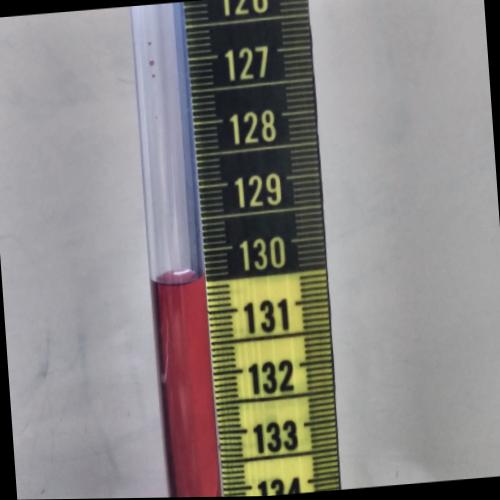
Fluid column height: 130.5 cm